Question: Error I'm getting: Whether I try a valid username or password, it always says "Sorry, username already exists" . Is something wrong with my logic, specifically with this code block:
'''
$q = $conn->query("SELECT uname FROM Student WHERE uname= $aRegUsr ");
$stmt = $conn->prepare($q);
$stmt->fetch($q);
if($stmt > 0){ #if there are 1 or more users with enter username, deny.
'''
'''
<?php
$host = 'localhost';
$user = 'root';
$pass = '';
$db = 'databasename';
?>
'''
'''
<?php
#Login Details
require_once('dbcred.php');
$conn = new PDO("mysql:host=$host;dbname=$db", $user, $pass);
$aRegUsr = $_POST['regduser'];
#Check for Existing User
$q = $conn->query("SELECT uname FROM Student WHERE uname= $aRegUsr ");
$stmt = $conn->prepare($q);
$stmt->fetch($q);
if($stmt > 0){ #if find that username in use, deny ability to register, else{ALLOW}
echo "Sorry, username already exists";
}
else{
echo "Success";
}
?>
'''
'''
<form action="inc/check_regUsr.php" method="post" id="userLogon">
<div class="field required">
Username: <input type="text" name="regduser" tabindex="1" /><br />
</div>
<div class="field required">
Password: <input type="password" name="regdpass" tabindex="2" /><br />
</div>
<input type="submit" name="submitUser" />
</form>
'''
DB Table: 'Student'

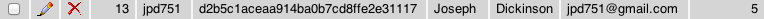
Answer: Are you trying to create a user registration or user authentication script? I don't believe your actual purpose is clearly outlined to help provide an effective solution.
"Whether I try a valid username or password" indicates user authentication, whereas "if($stmt > 0){ #if there are 1 or more users with enter username, deny." indicates user registration.
EDIT: Based off of your updated requirements, user authentication can get a bit complicated depending on your deployment's security. Included below is sample code based off of your base code. Please note that you may want to find a pre-built script and modify it for your needs as this may serve your purpose better.
'''
<?php #Login Details
require_once('dbcred.php');
#Variables
$error = '';
$auth = 0;
$aRegUsr = $_POST['regduser']; #Check for Existing User
$aRegPass = $_POST['regdpass']; #Check for Existing User
#DB stuff
$conn = new PDO("mysql:host=$host;dbname=$db", $user, $pass);
$sql = "SELECT uname,password FROM Student WHERE uname= $aRegUsr ";
#Dataset stuff
foreach($conn->query($sql) as $row){
if($row['password'] != $aRegPass){
$error = 'Invalid Password';
$auth = 0; #If $auth = 0 then user is logged in
}else{
$auth = 1; #If $auth = 1 then user is logged in
}
}
$conn = null;
?>
'''